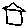
Label: house